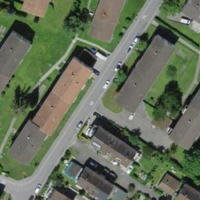
EUNIS habitat code: 54
Species observed at this site:
Zoropsis spinimana